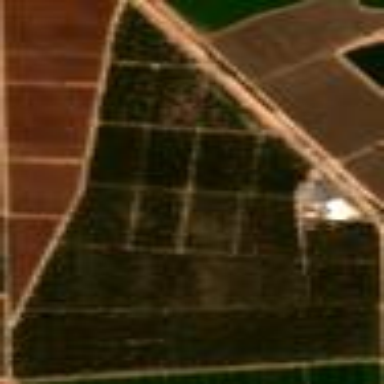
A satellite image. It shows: Evergreen orchard with broadleaved date palms.